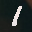
Label: 1